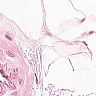
Metastatic tissue present: no